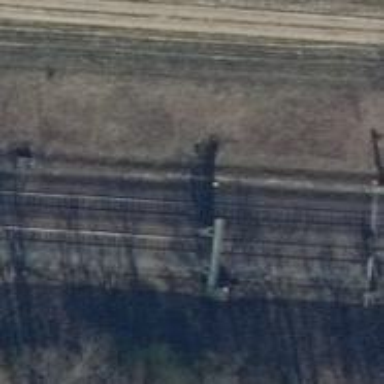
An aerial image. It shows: Railway signal.